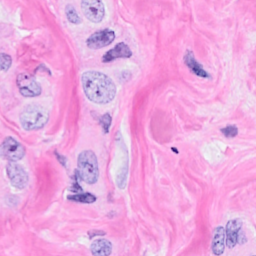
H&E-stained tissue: Breast